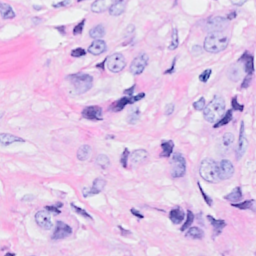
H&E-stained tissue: Breast